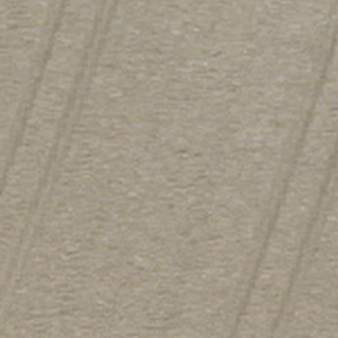
Label: other